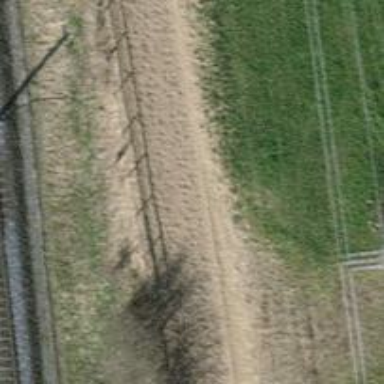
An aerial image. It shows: Bridleway.